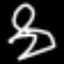
Label: pants